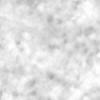
Label: no_change